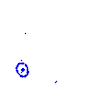
Particle: kaon